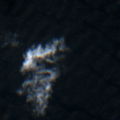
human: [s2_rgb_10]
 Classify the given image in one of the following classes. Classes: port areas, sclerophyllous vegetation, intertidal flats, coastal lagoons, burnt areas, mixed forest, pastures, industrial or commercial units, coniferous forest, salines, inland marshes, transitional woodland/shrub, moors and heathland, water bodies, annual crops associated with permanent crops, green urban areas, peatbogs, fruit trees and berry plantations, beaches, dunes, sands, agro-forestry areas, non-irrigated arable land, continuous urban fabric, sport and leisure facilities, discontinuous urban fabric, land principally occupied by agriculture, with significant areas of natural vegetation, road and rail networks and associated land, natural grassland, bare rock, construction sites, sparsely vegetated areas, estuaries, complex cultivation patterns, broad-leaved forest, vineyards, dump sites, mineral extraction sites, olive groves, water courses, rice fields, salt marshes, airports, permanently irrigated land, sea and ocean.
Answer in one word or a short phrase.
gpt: sea and ocean